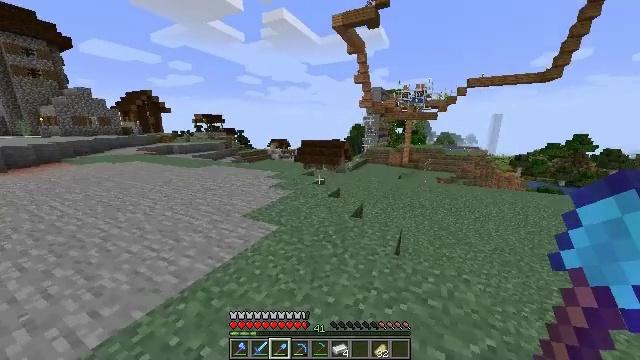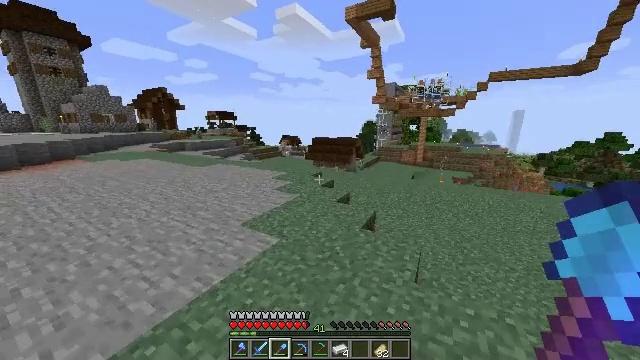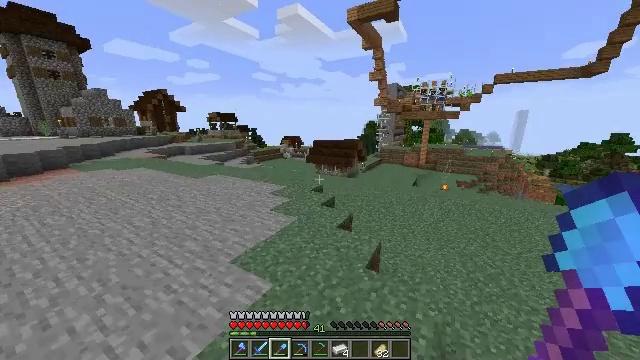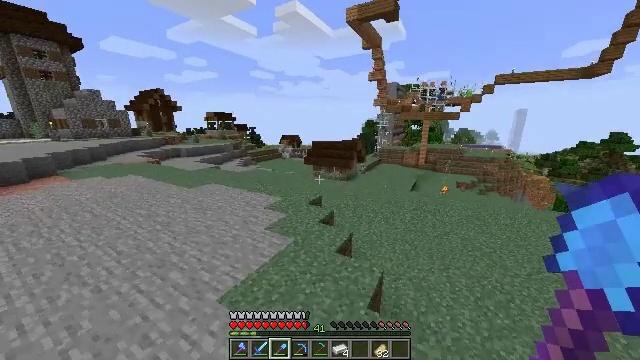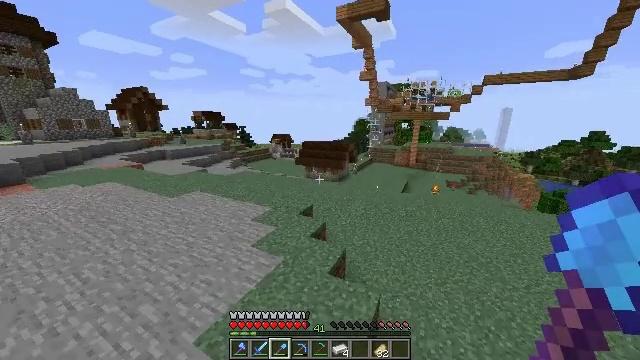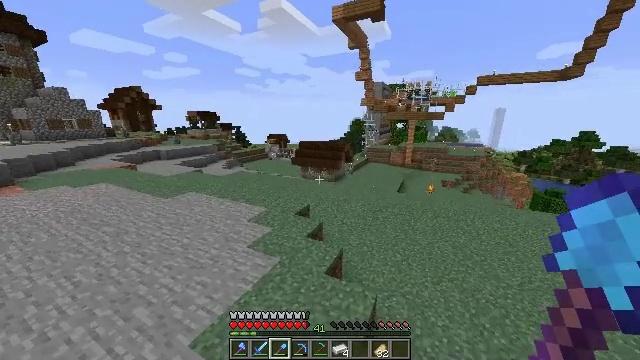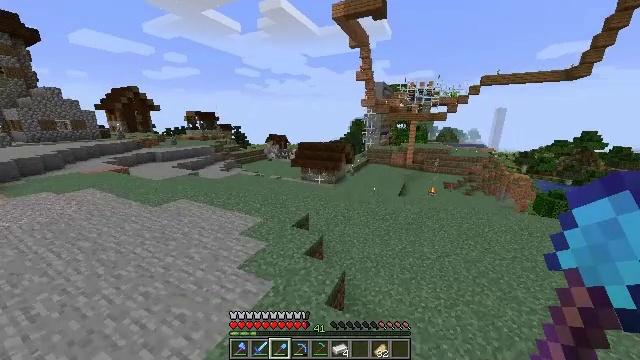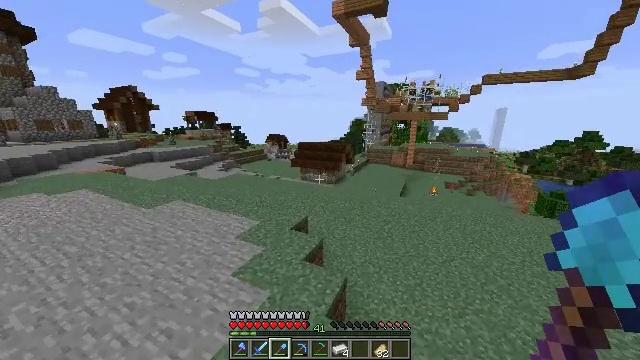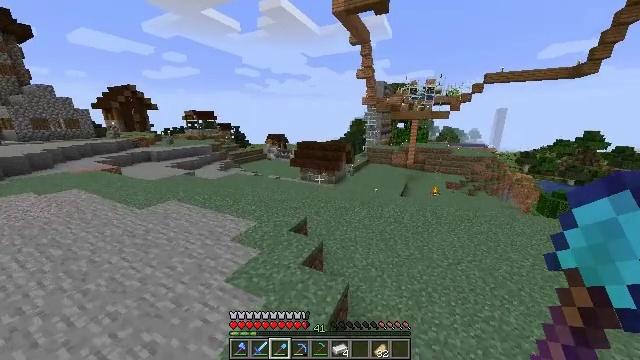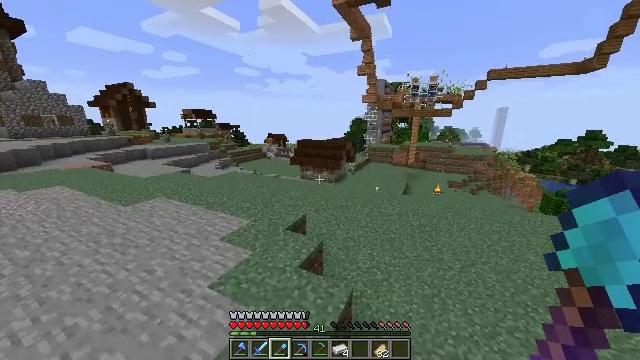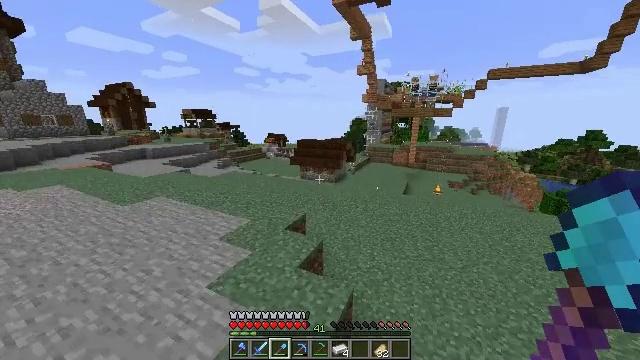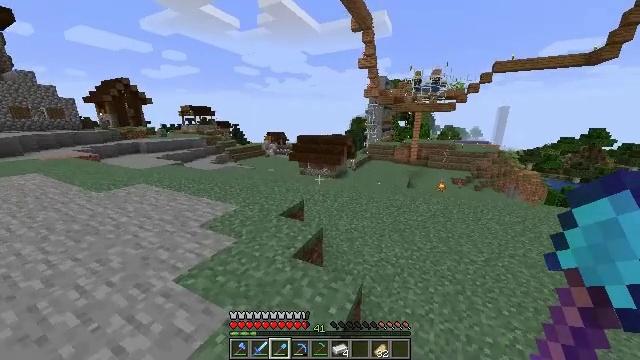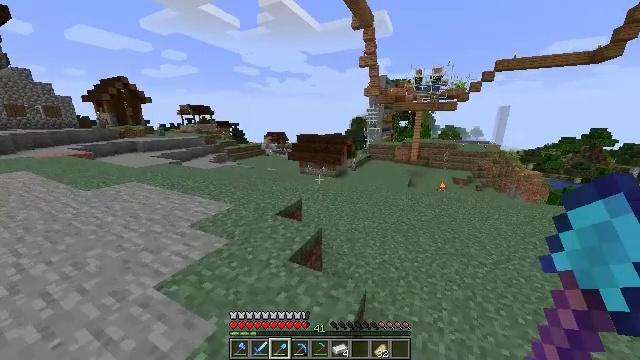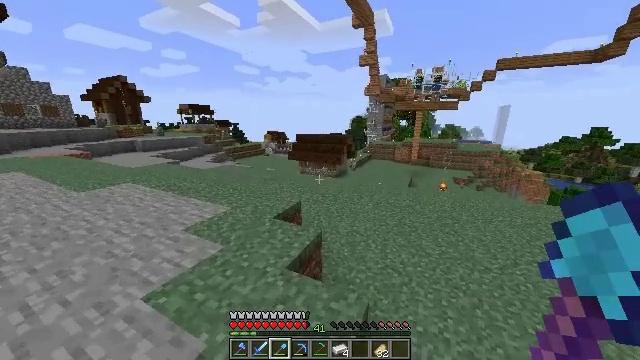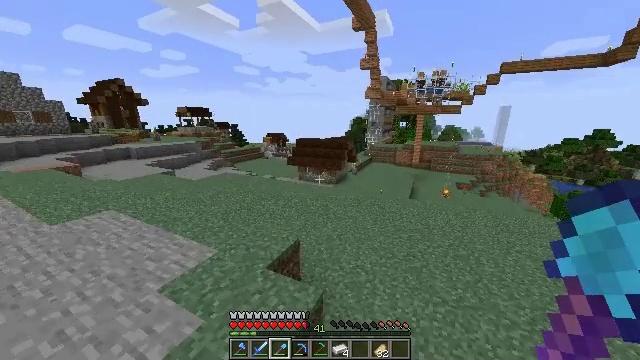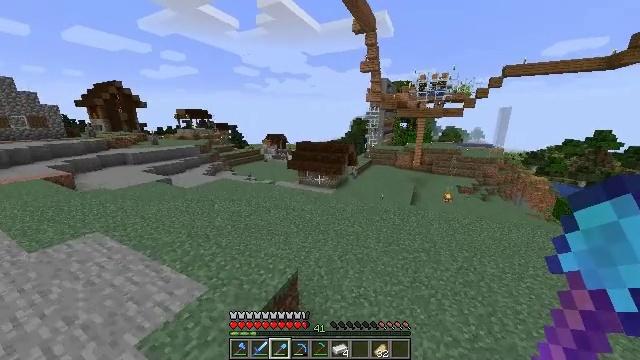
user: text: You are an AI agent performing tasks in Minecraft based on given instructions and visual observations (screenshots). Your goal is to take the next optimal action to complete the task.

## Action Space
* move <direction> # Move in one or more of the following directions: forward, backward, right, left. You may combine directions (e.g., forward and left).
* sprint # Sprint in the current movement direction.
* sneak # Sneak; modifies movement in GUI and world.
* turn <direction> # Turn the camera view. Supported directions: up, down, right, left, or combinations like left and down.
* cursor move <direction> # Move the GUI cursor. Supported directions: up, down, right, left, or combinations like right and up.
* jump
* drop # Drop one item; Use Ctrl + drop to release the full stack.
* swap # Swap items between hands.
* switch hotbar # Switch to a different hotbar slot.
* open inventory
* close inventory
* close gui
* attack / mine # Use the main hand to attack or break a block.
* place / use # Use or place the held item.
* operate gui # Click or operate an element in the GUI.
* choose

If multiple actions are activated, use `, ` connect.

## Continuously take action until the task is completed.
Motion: motion action
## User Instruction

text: Craft a dried kelp block.
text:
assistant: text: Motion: move forward, sprint, turn left, jump
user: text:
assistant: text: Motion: move forward, sprint, jump
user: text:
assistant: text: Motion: move forward, sprint, jump
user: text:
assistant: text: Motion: move forward, sprint, turn right, jump
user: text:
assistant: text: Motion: move forward, turn right, jump
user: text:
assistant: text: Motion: move forward, jump
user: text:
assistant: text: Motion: move forward, jump
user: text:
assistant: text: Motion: move forward, jump
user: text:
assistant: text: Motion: move forward, jump
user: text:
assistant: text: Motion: move forward, jump
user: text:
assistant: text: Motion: move forward, jump
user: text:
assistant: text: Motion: move forward, jump
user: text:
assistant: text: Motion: move forward, sprint, jump
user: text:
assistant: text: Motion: move forward, sprint, jump
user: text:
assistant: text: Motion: move forward, sprint, jump
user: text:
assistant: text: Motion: move forward, jump
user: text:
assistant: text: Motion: move forward, turn right, jump
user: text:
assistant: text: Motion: move forward, turn right, jump
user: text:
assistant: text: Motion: move forward, turn right, jump
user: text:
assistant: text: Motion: move forward, turn right and up, jump
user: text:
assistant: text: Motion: move forward, turn right and up
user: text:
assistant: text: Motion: move forward, turn right and up
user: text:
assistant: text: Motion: move forward and move left, turn right and up
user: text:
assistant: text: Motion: move forward and move left, turn right and up
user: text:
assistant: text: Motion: move forward and move left, turn right and up
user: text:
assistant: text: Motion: move forward and move left, turn right and up
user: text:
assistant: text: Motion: turn left and up
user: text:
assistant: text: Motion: no_op
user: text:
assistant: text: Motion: no_op
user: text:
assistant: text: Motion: no_op